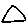
Label: triangle